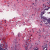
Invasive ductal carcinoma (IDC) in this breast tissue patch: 1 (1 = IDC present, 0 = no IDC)